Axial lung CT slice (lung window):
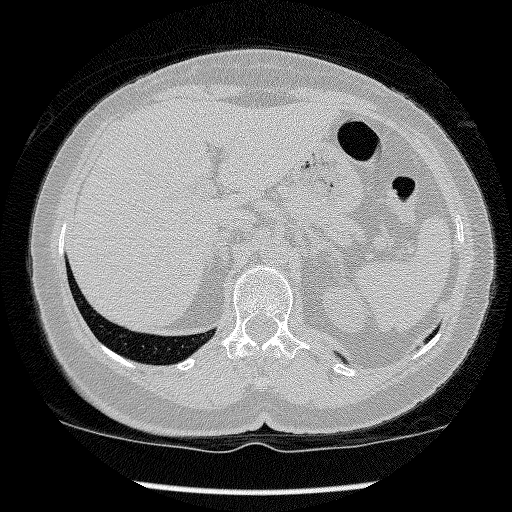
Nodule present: no